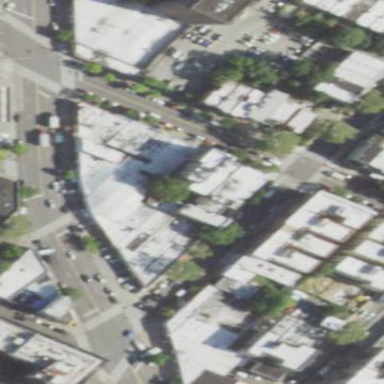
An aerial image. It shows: Industrial building used as car repair shop.